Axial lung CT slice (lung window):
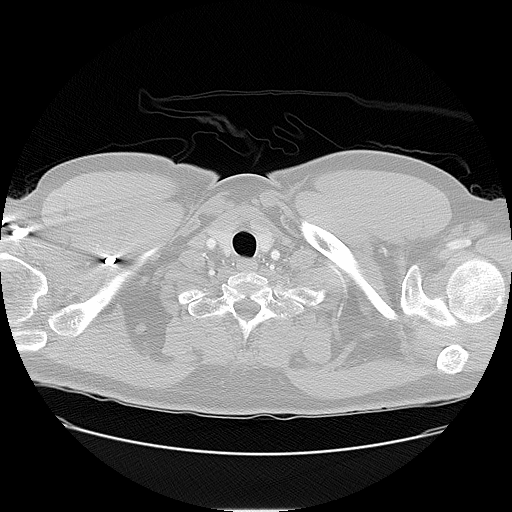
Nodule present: no